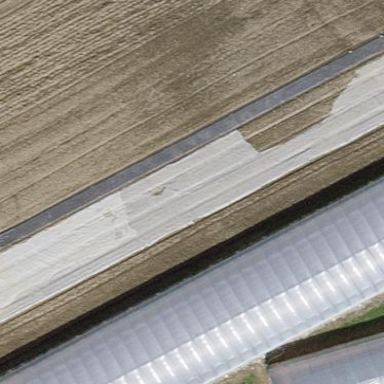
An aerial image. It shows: Greenhouse used for horticulture.